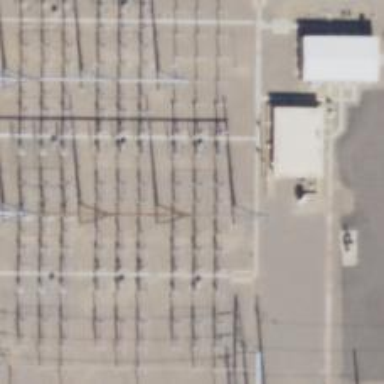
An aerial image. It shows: Switch used for power control.